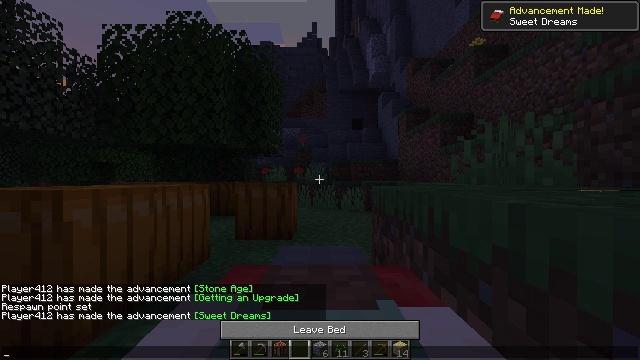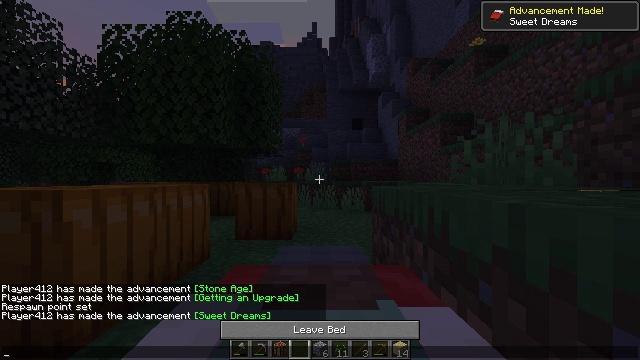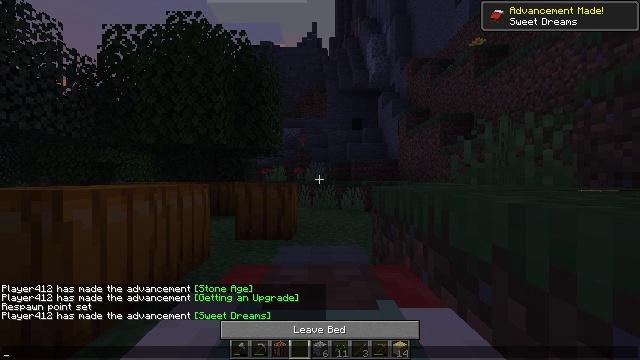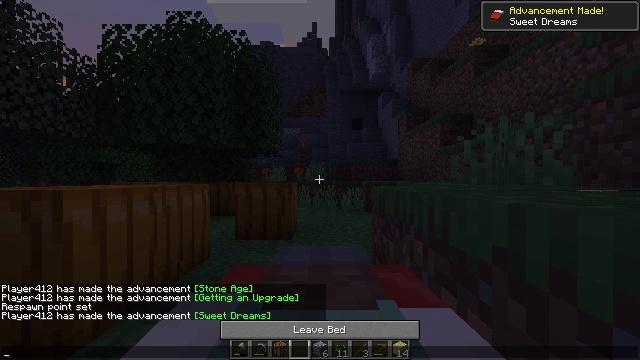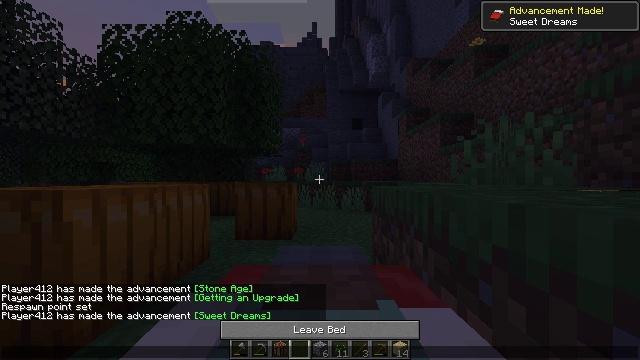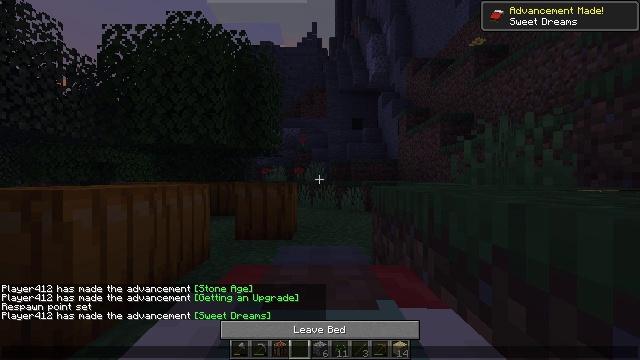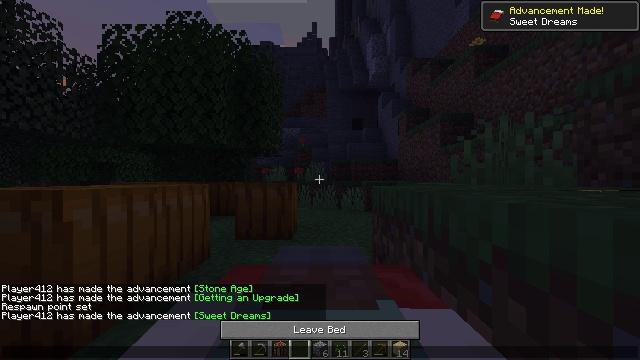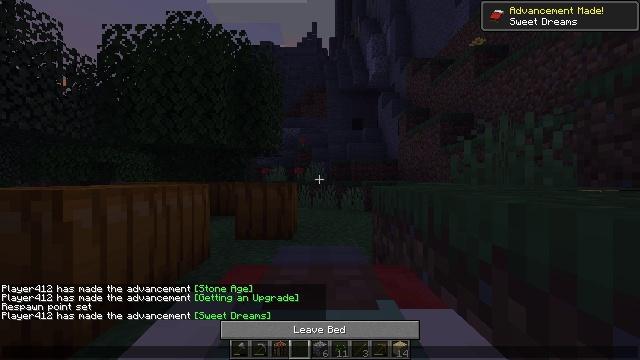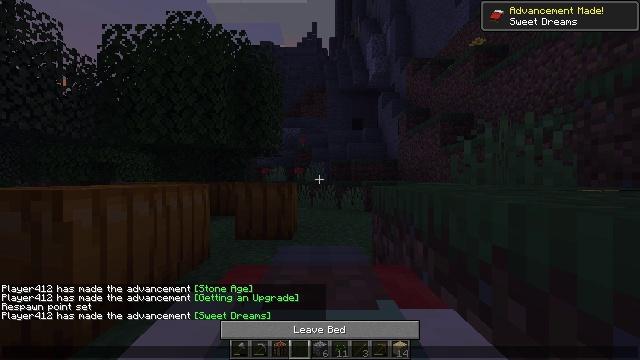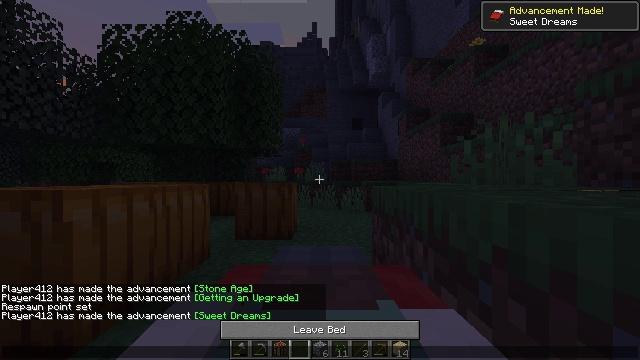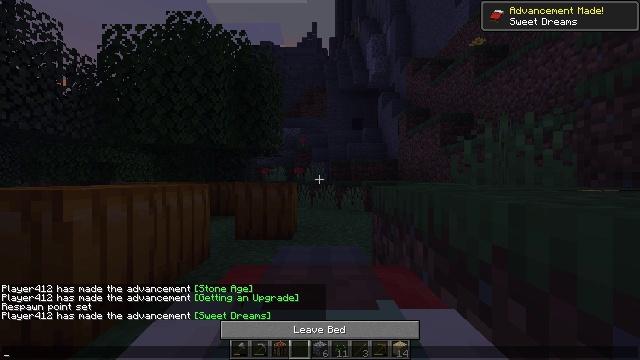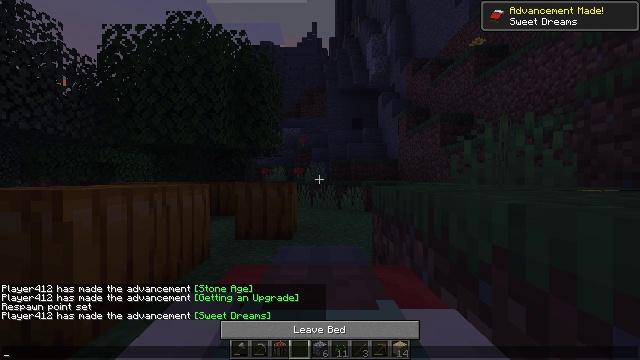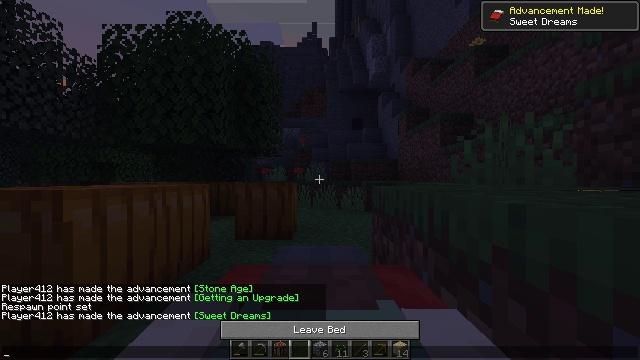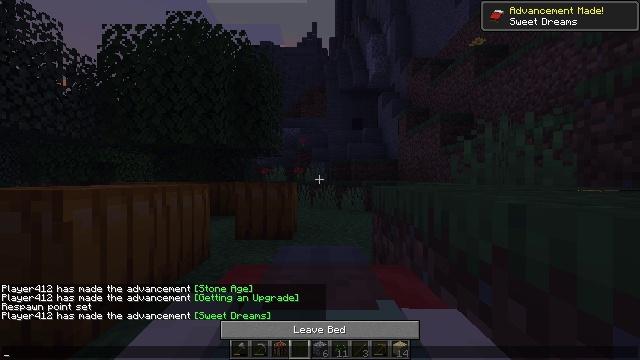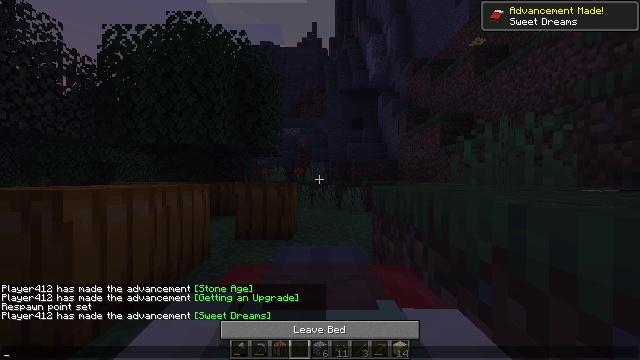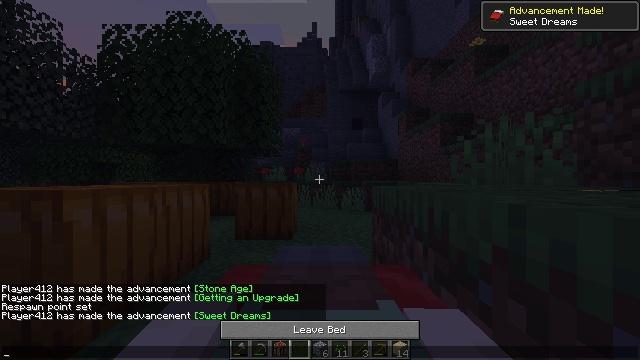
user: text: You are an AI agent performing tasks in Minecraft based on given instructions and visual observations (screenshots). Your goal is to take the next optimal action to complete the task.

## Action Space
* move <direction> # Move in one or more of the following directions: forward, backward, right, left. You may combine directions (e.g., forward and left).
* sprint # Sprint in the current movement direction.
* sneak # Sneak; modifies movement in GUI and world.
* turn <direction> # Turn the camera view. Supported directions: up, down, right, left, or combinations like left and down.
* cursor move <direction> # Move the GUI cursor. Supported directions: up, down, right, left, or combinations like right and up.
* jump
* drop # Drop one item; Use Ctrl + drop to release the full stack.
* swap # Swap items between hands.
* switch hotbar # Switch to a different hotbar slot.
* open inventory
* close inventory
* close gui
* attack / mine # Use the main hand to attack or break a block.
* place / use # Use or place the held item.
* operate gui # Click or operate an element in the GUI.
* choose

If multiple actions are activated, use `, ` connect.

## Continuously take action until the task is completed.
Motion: motion action
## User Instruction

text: Pick up the red bed for relocation.
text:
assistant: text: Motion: no_op
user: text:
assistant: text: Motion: no_op
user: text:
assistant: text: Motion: no_op
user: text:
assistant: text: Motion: no_op
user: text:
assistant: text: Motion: no_op
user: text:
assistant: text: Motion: no_op
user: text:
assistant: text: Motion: no_op
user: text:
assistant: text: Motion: no_op
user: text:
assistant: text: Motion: no_op
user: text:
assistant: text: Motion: no_op
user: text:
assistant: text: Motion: no_op
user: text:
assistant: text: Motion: no_op
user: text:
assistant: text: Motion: no_op
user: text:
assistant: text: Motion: no_op
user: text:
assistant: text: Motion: no_op
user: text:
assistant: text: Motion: no_op
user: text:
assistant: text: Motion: no_op
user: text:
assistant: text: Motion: no_op
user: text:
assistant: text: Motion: no_op
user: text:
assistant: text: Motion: no_op
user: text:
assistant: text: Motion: no_op
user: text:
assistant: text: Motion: no_op
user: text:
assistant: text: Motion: no_op
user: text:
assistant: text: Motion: no_op
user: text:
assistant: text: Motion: no_op
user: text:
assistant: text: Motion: no_op
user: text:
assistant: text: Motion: no_op
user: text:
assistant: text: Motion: no_op
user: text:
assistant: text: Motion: no_op
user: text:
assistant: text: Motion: no_op